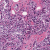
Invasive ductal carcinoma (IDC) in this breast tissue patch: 1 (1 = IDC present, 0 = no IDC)